Question: Im trying port my app to 'iOS7', but my custom 'TableViewController' is showing the last row (cell) under the 'TabBar' :(
Im searching a lot for it, but i dont find any solution. Can anyone help me?
<URL>
The error is shown in the blow screenshot (only is showing a part of last product because im draging to up to show the hidden product under the tabbar):

Thanks.
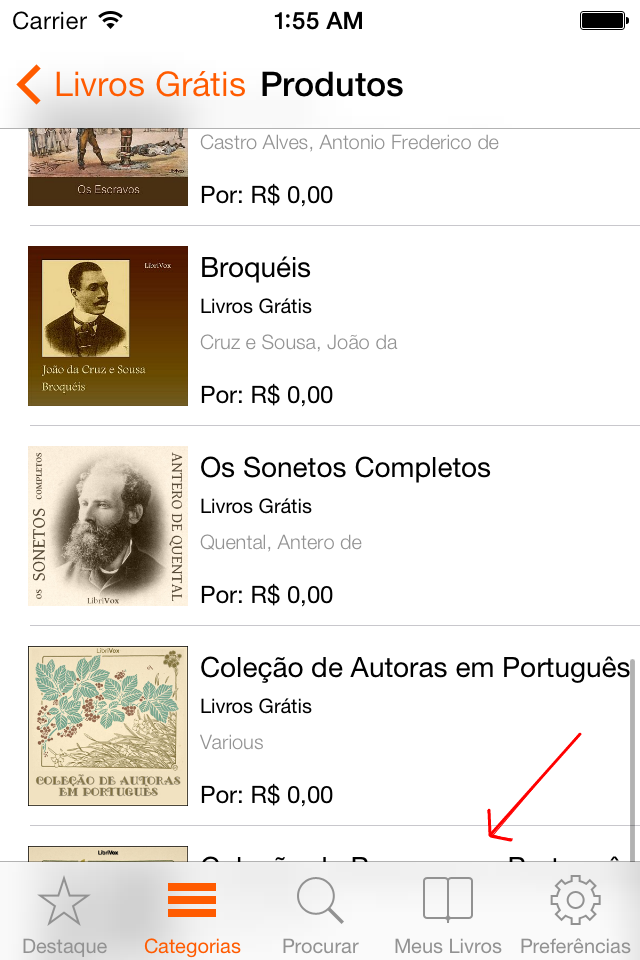
Answer: I found the answer to your question on another post, answered by dariaa, here:
<URL>
It worked great for me.
Please no credit for me, because I'm not the original guy who solved it.
In your custom TableViewController, add these two lines under [super viewDidLoad]:
'''
- (void)viewDidLoad
{
[super viewDidLoad];
self.edgesForExtendedLayout = UIRectEdgeAll;
self.tableView.contentInset = UIEdgeInsetsMake(0., 0., CGRectGetHeight(self.tabBarController.tabBar.frame), 0);
}
'''